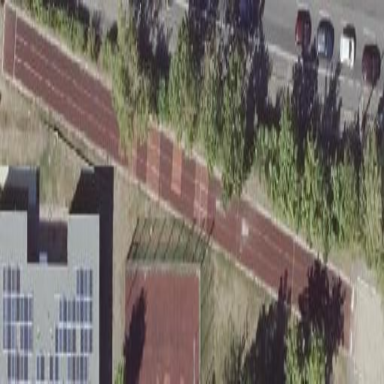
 designed for leisure and sports activities."